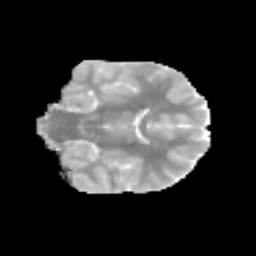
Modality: MD
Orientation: coronal
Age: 11
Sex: male
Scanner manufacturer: siemens
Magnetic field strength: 3 T
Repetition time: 3.8 s
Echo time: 0.07 s